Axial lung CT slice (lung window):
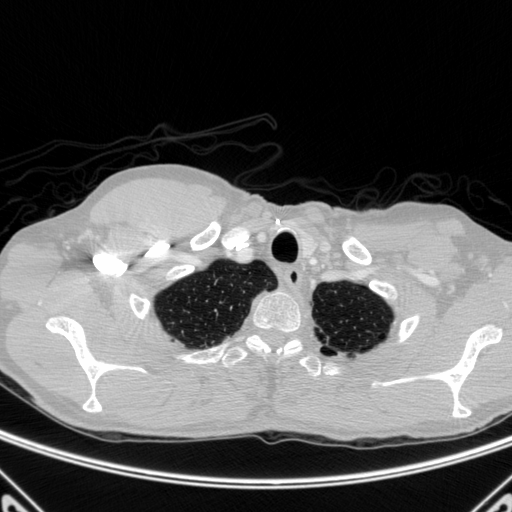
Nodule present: no